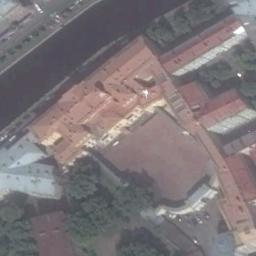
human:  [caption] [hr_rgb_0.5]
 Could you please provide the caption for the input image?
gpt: There are some trees near the palace .

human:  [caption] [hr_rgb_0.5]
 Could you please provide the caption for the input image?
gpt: The palace is surrounded by lush forests .

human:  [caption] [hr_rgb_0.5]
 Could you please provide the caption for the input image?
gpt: The palace is surrounded by trees next to the water .

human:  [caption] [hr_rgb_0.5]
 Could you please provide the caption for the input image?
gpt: The orange palace has a courtyard is next to a river .

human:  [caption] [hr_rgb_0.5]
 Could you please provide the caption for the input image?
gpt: There are some green trees and a river beside the brown palace .